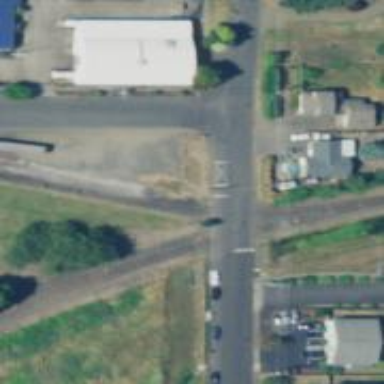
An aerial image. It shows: Tertiary road with asphalt surface.